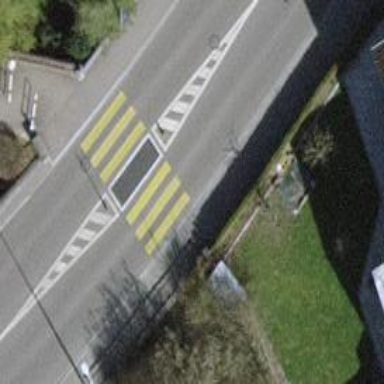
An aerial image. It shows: Uncontrolled zebra crossing with island. The crossing is marked with zebra stripes.